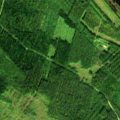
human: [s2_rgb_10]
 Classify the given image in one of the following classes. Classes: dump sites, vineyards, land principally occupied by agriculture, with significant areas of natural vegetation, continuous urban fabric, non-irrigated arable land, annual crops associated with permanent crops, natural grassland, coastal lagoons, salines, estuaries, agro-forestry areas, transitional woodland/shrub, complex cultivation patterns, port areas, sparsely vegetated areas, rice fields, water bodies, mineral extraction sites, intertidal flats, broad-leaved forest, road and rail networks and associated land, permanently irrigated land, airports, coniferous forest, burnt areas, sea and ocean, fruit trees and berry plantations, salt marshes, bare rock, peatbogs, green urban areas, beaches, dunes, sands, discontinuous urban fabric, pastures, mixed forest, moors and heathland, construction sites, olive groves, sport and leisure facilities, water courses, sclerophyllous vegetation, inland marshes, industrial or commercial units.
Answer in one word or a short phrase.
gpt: broad-leaved forest, mixed forest, water bodies